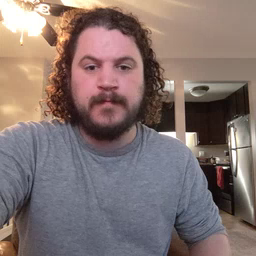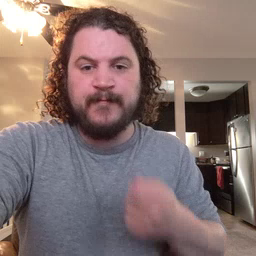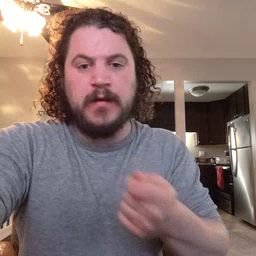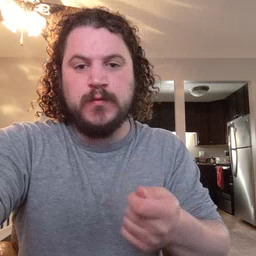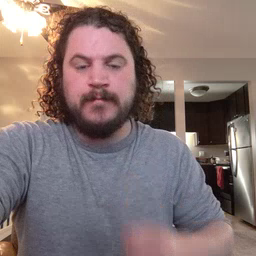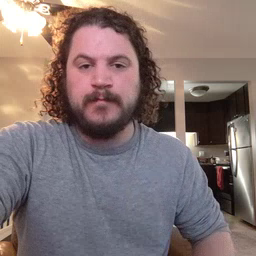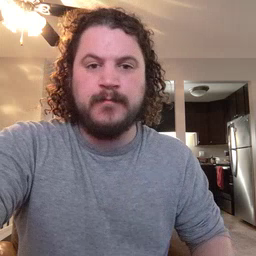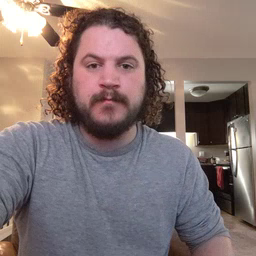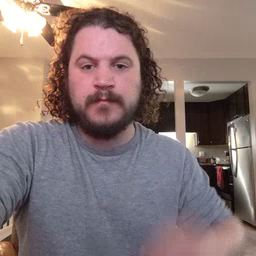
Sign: vacuum